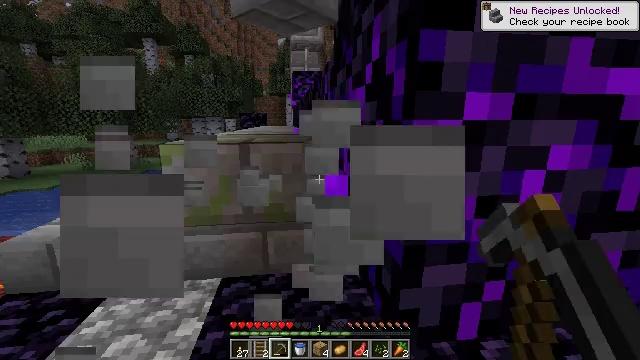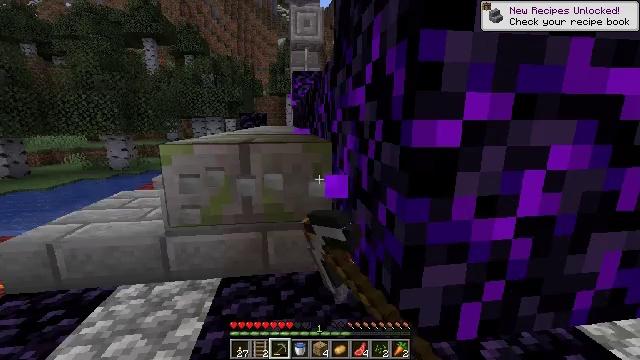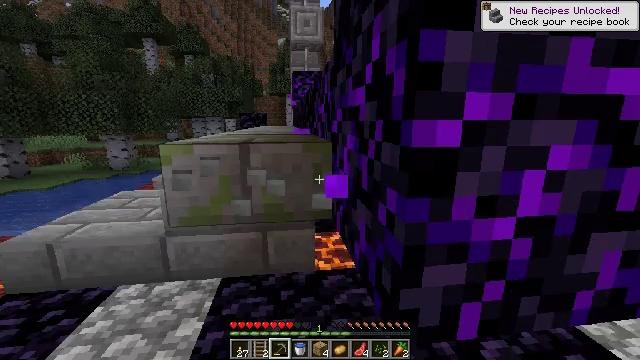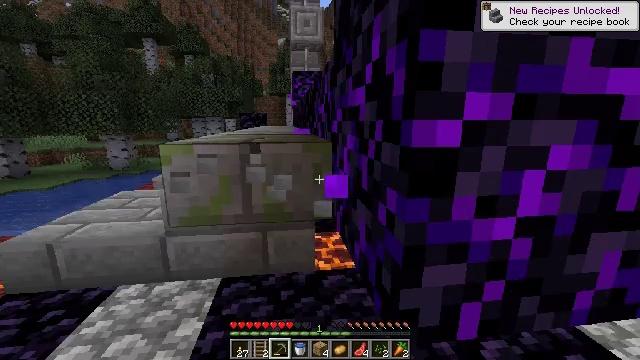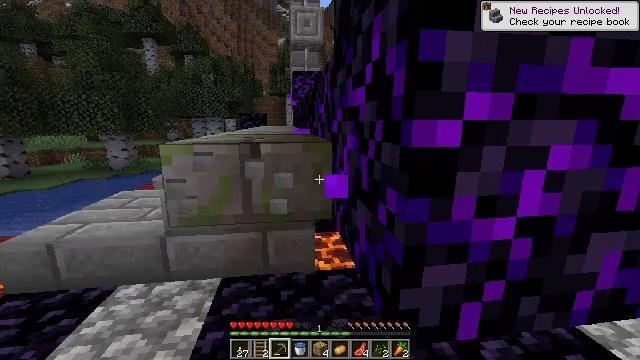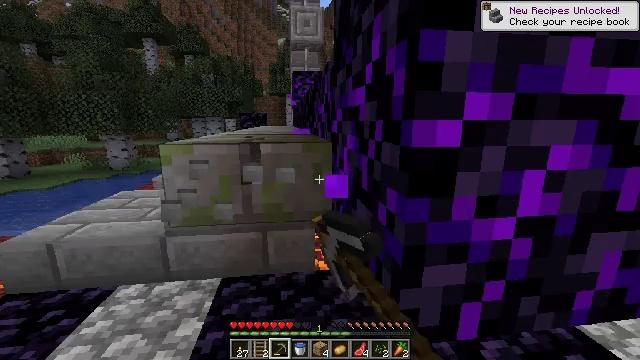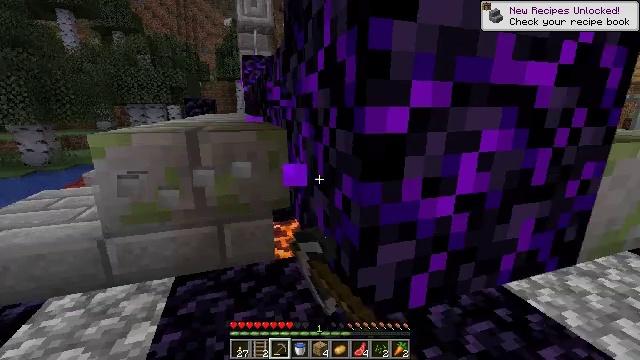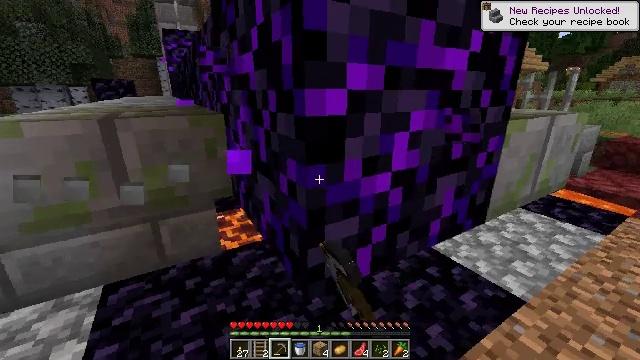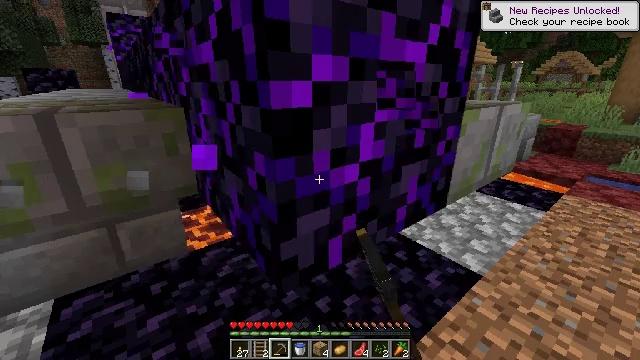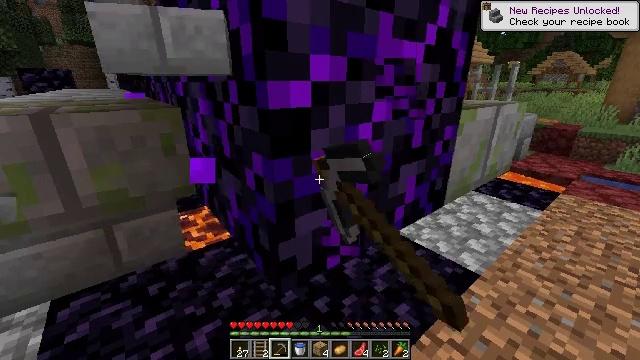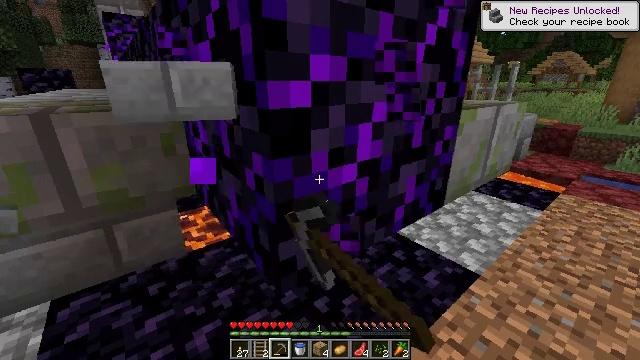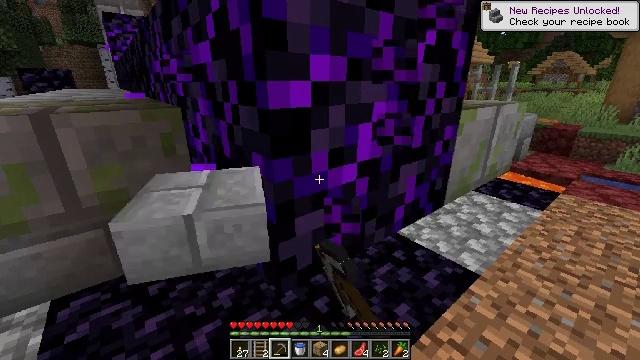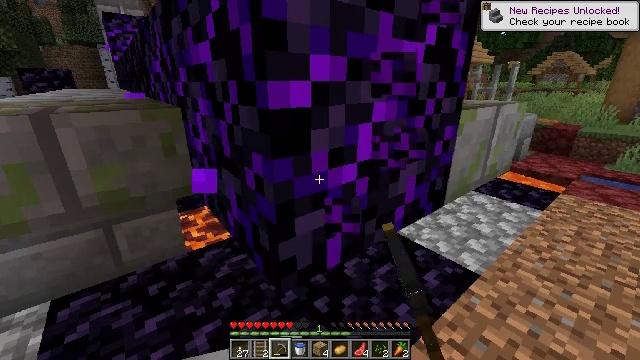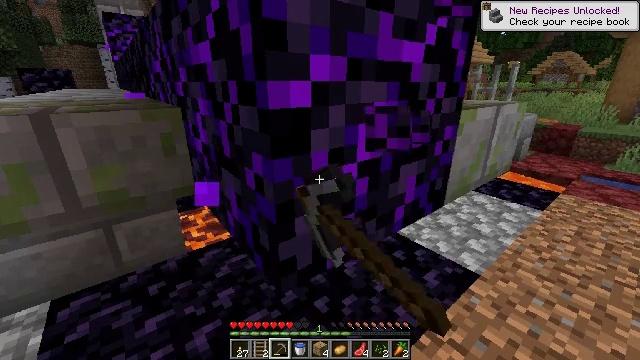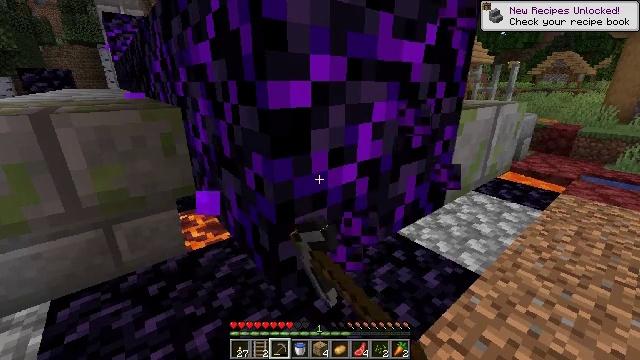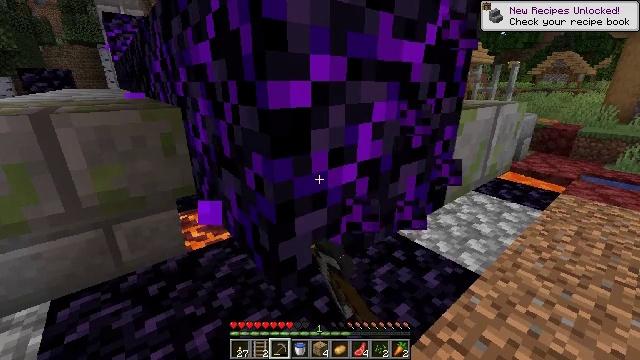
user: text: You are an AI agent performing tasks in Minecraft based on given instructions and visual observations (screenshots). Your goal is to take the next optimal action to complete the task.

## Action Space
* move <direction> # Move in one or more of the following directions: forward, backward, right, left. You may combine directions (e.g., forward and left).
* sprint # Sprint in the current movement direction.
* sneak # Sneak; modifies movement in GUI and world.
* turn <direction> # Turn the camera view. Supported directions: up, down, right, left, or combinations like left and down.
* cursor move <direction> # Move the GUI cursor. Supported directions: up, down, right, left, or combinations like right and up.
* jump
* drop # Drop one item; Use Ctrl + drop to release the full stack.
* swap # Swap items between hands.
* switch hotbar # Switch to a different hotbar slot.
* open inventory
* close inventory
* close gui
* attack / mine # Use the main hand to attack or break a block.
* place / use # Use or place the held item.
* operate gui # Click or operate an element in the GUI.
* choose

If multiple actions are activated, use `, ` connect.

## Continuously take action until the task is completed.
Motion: motion action
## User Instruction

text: Mine the mossy stone brick slab for materials.
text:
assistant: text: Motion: attack / mine
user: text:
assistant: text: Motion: attack / mine
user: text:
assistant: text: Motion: attack / mine
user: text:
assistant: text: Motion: attack / mine
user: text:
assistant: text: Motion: attack / mine
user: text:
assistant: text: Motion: turn right and down, attack / mine
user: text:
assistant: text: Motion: turn right and down, attack / mine
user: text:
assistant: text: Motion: turn right and down, attack / mine
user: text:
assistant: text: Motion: attack / mine
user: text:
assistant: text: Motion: attack / mine
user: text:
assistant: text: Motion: attack / mine
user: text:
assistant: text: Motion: attack / mine
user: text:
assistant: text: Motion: attack / mine
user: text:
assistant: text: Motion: attack / mine
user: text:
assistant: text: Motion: attack / mine
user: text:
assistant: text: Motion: attack / mine
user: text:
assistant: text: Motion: attack / mine
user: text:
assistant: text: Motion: attack / mine
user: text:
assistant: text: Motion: attack / mine
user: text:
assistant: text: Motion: attack / mine
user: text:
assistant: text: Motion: move right, attack / mine
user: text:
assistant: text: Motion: move right, attack / mine
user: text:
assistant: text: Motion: move right, attack / mine
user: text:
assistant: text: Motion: move right, attack / mine
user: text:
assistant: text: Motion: move right, attack / mine
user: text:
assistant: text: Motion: attack / mine
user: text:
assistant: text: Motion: attack / mine
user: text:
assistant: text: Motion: move forward, attack / mine
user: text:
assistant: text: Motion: move forward, attack / mine
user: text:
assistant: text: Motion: move forward, turn left, attack / mine